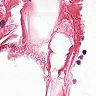
Metastatic tissue present: no